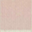
Piece: xx